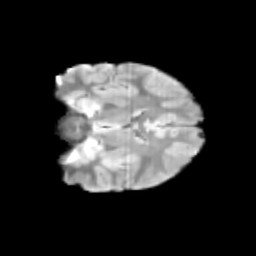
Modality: T2w
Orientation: coronal
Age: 9
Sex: male
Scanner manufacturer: siemens
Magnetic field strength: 3 T
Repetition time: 3.8 s
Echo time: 0.07 s